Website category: auto
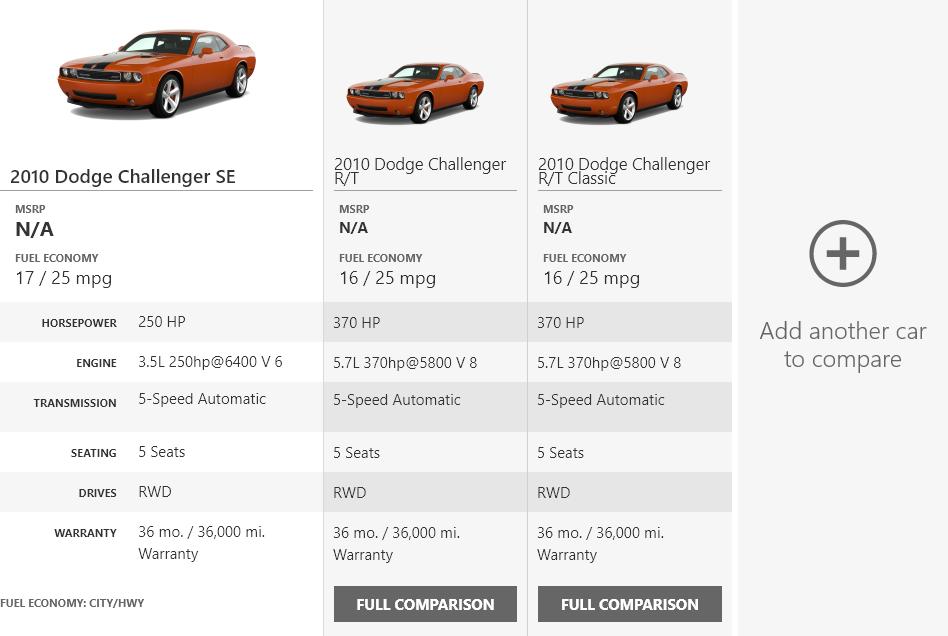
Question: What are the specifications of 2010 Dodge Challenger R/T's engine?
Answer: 5.7L 370hp@5800 V 8

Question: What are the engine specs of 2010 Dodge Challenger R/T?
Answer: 5.7L 370hp@5800 V 8

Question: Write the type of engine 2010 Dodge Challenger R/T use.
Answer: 5.7L 370hp@5800 V 8

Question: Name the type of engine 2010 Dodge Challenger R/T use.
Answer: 5.7L 370hp@5800 V 8

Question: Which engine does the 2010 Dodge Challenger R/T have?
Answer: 5.7L 370hp@5800 V 8

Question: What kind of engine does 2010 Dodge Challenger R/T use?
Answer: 5.7L 370hp@5800 V 8

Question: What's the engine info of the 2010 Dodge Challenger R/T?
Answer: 5.7L 370hp@5800 V 8

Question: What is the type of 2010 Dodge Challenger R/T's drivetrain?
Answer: RWD

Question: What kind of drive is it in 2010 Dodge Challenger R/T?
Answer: RWD

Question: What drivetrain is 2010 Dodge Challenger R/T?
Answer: RWD

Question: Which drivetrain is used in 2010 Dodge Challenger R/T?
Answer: RWD

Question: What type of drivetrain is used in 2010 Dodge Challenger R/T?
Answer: RWD

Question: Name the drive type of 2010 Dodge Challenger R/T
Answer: RWD

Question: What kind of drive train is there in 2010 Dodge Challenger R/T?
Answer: RWD

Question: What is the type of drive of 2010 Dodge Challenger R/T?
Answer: RWD

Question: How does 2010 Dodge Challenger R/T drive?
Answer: RWD

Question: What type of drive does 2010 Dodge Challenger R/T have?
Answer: RWD

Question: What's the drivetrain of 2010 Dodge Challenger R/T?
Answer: RWD

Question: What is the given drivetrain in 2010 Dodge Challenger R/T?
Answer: RWD

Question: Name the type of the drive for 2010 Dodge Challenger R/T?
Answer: RWD

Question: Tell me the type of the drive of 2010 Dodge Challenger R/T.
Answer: RWD

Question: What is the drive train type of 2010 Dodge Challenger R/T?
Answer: RWD

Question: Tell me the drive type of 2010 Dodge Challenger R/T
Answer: RWD

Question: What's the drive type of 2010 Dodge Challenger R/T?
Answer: RWD

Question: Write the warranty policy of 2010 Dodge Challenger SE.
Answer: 36 mo. / 36,000 mi. Warranty

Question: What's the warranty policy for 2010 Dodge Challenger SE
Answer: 36 mo. / 36,000 mi. Warranty

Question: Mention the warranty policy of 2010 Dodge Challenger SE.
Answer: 36 mo. / 36,000 mi. Warranty

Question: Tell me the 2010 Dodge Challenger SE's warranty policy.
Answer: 36 mo. / 36,000 mi. Warranty